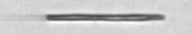
Label: fiber